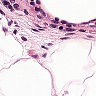
Metastatic tissue present: no